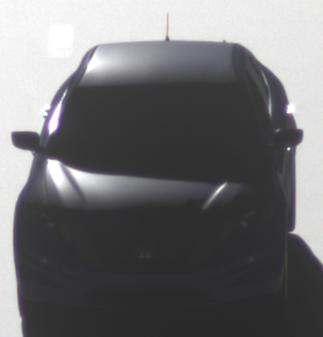
Make: Honda
Model: Crosstour
Detailed model: -
Model produced from: 2009
Model produced until: 2012
Doors: 4
Color: blue
Road condition: dry road
Daytime: morning or afternoon
Contrast: high contrast